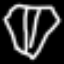
Label: diamond